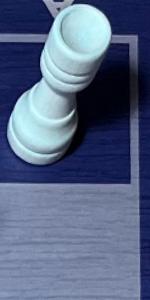
Label: Empty